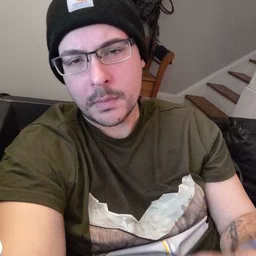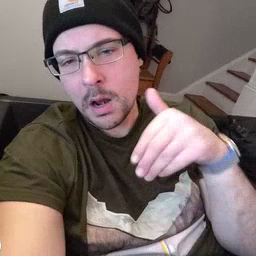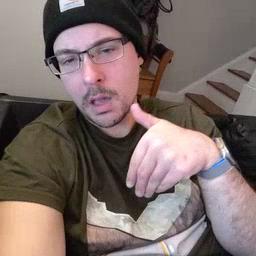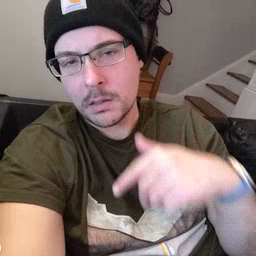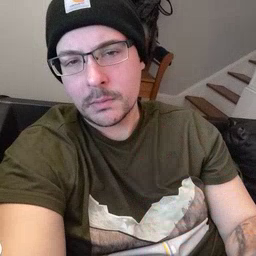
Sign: night